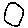
Label: circle